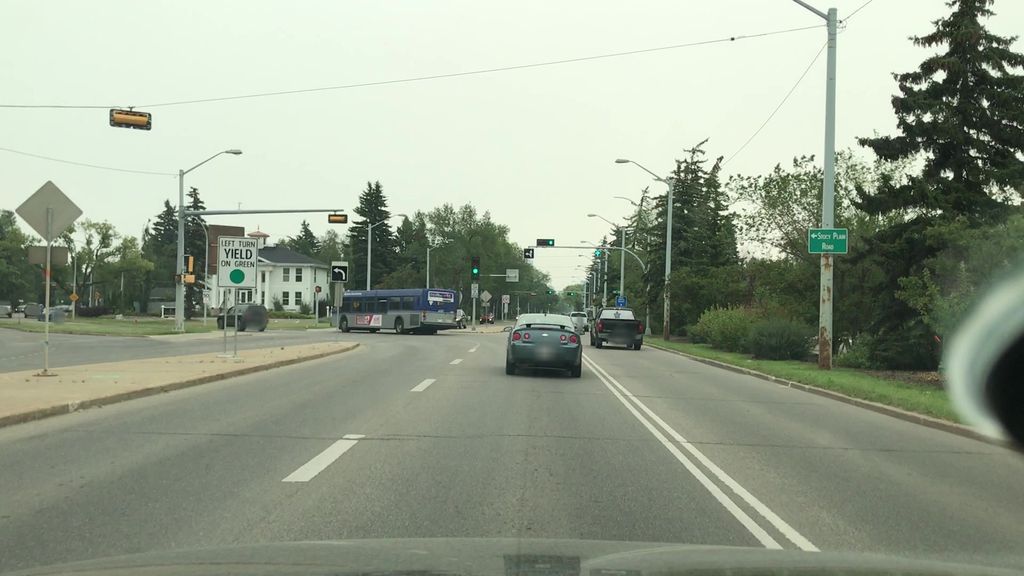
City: edmonton